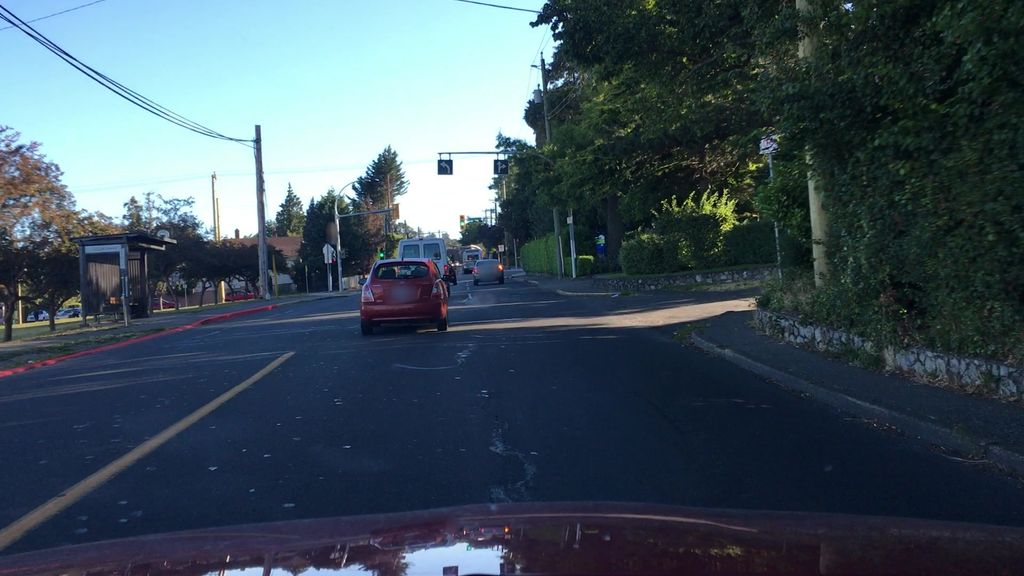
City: victoria